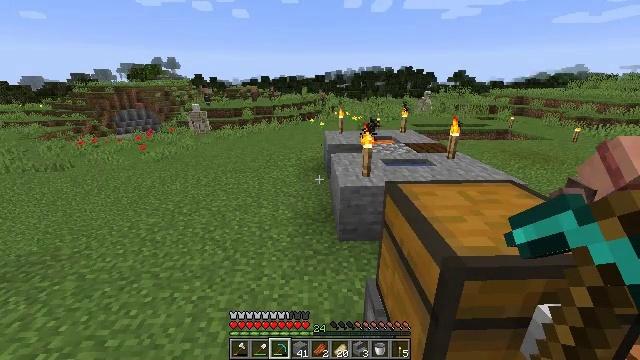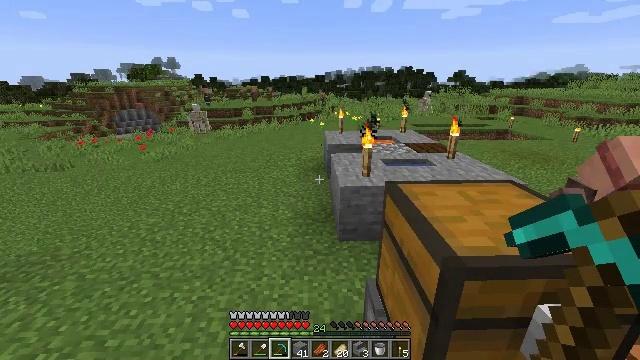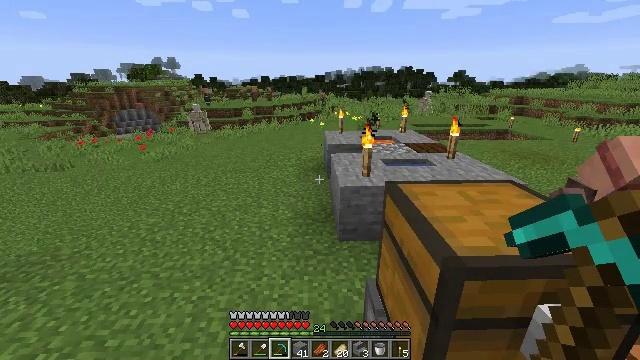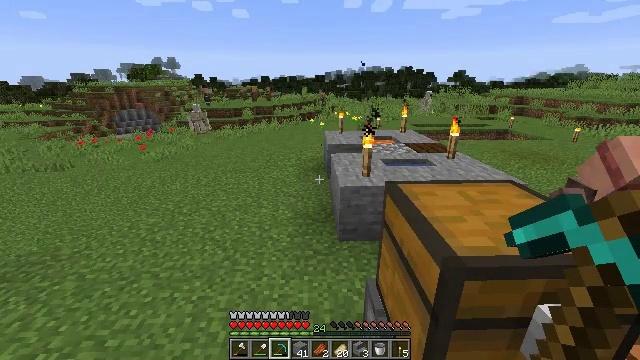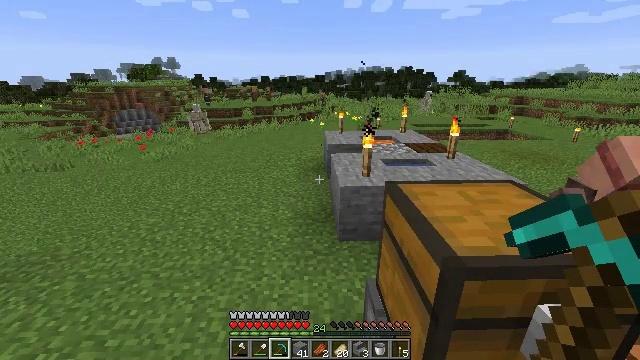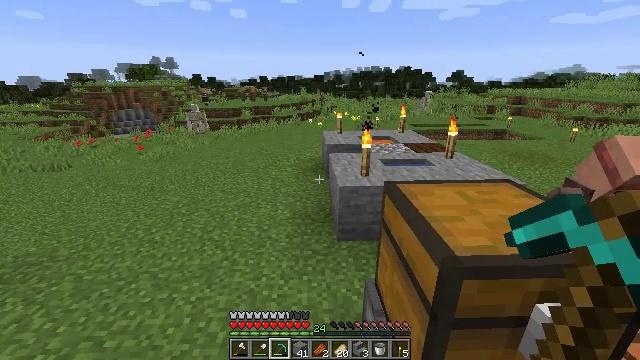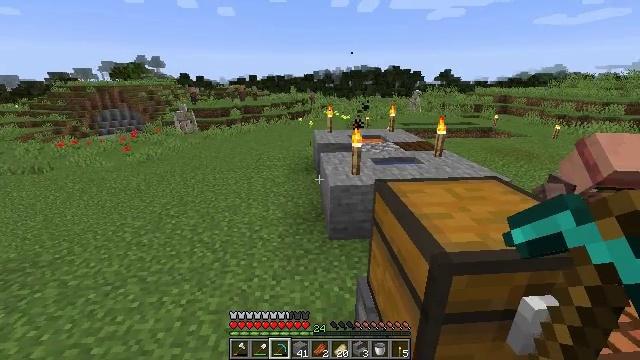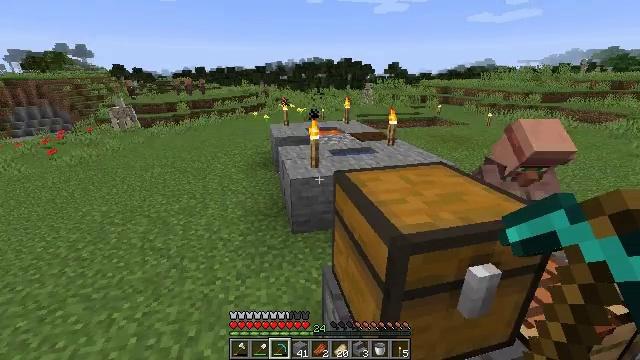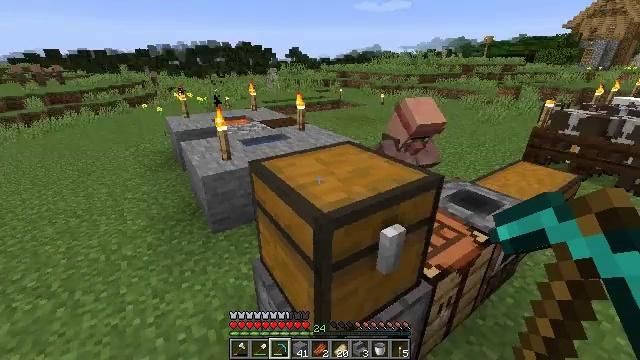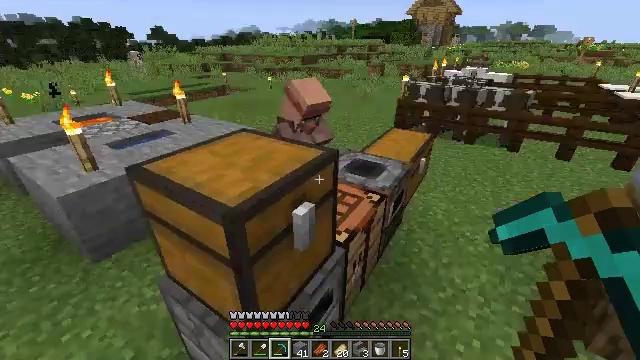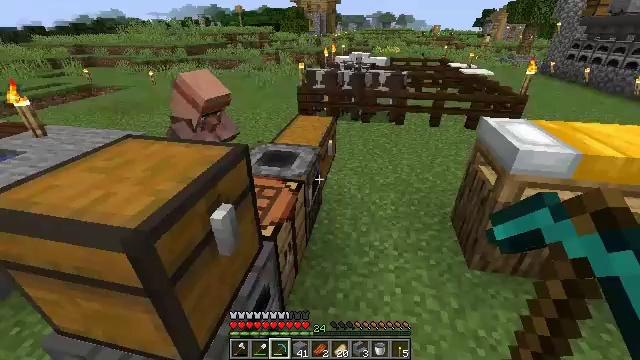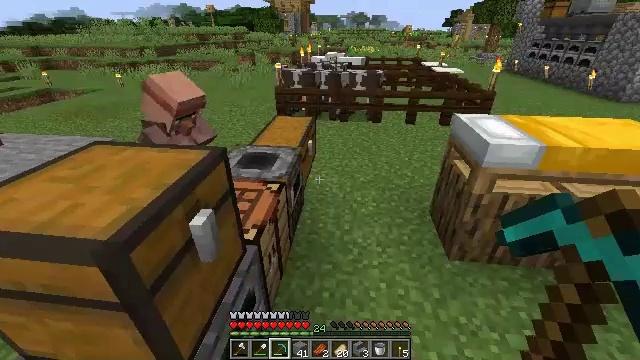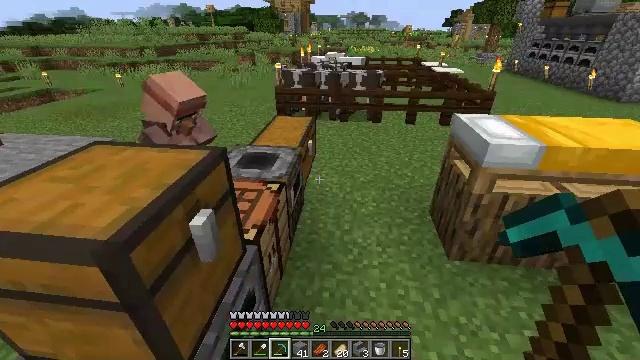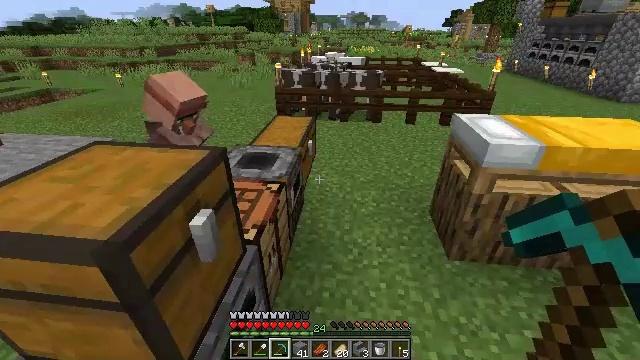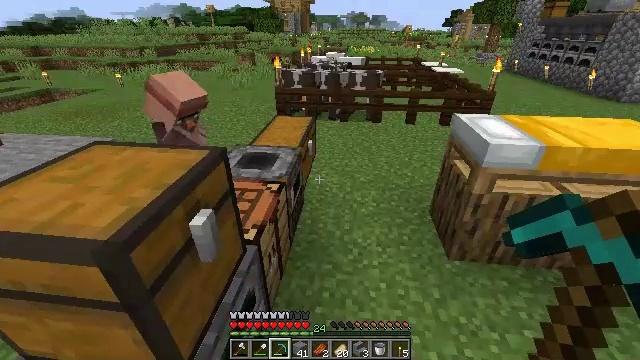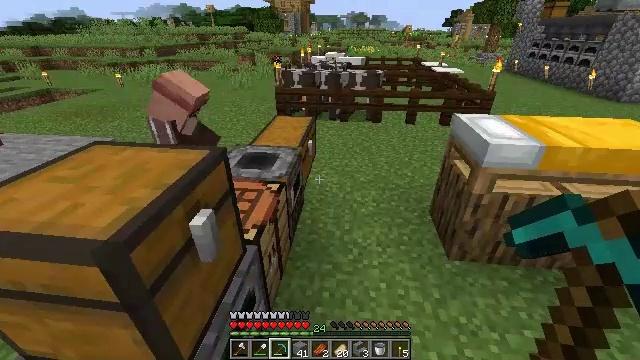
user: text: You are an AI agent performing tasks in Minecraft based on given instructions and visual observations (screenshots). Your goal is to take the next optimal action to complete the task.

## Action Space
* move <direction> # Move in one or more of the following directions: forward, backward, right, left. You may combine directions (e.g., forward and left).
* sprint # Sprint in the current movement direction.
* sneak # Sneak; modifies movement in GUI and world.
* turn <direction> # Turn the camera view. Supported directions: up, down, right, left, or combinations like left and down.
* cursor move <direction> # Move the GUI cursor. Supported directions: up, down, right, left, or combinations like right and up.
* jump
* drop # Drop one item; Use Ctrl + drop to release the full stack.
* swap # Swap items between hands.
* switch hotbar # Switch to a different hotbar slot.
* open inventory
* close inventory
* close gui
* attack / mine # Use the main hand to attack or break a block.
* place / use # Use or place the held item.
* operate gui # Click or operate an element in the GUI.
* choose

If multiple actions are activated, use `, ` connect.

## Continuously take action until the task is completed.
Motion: motion action
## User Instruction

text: Remove the fire source.
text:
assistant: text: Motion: no_op
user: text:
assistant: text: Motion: no_op
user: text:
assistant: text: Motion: no_op
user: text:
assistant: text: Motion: no_op
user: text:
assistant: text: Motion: no_op
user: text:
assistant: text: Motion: turn right
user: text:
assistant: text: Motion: turn right and down
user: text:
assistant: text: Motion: turn right and down
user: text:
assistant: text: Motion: turn right and down
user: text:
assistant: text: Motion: turn right and down
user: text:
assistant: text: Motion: turn right
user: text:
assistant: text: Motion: no_op
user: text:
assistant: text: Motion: no_op
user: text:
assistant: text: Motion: no_op
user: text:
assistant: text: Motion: no_op
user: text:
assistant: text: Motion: no_op
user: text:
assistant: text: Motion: no_op
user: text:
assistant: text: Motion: no_op
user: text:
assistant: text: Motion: no_op
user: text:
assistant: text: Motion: no_op
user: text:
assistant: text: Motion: no_op
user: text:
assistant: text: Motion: no_op
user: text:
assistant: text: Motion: no_op
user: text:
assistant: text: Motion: no_op
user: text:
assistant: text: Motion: no_op
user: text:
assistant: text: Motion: no_op
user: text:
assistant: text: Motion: no_op
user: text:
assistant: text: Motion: no_op
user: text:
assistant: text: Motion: no_op
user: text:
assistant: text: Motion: no_op